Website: ulta-beauty
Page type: delivery-shipping
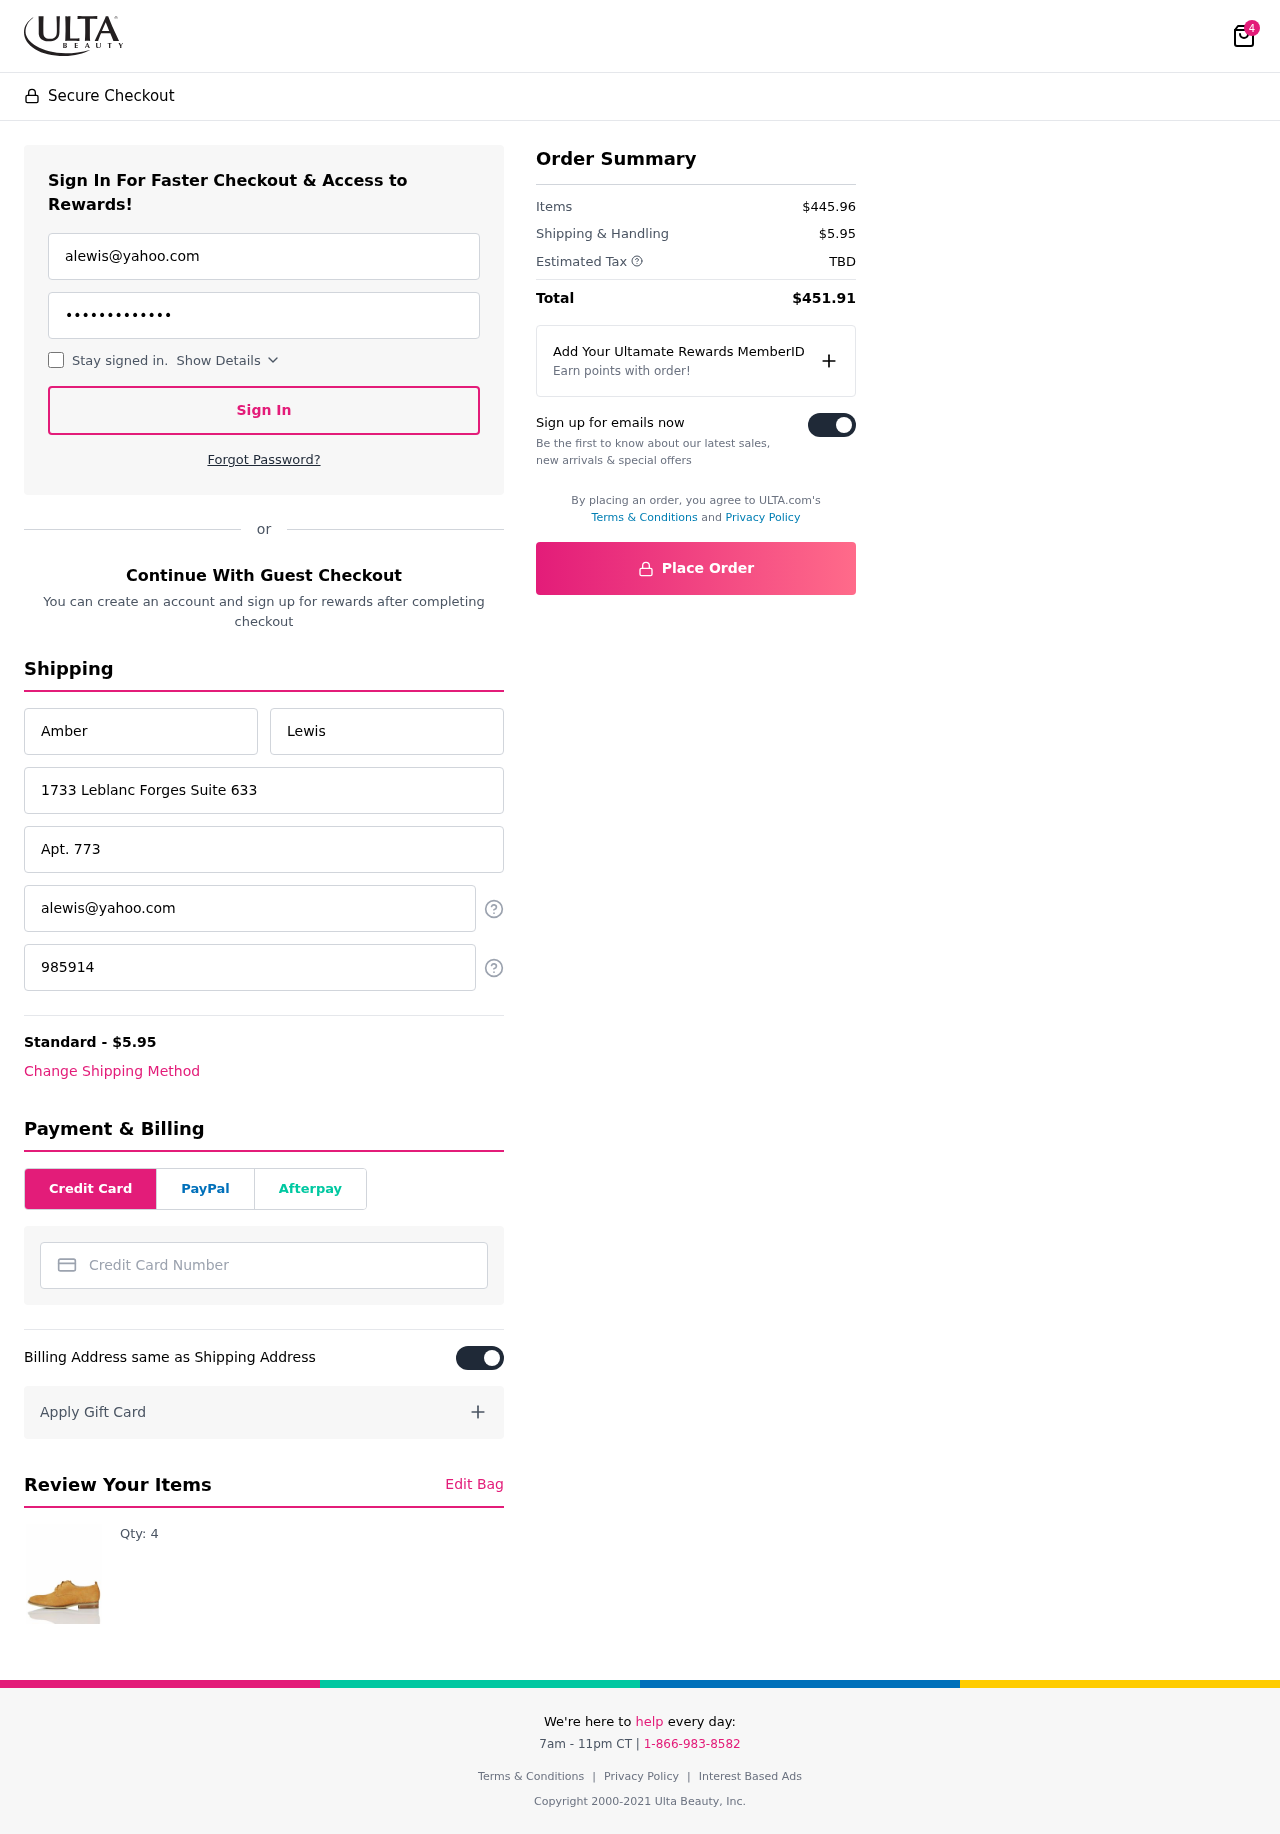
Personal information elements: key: PII_CARD_NUMBER
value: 4390 6367 7167 6666
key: PII_EMAIL
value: alewis@yahoo.com
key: PII_EMAIL2
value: alewis@yahoo.com
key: PII_FIRSTNAME
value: Amber
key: PII_LASTNAME
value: Lewis
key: PII_PHONE
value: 9859144027
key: PII_STREET
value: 1733 Leblanc Forges Suite 633
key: PII_STREET2
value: Apt. 773
Product elements: key: PRODUCT1_QUANTITY
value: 4
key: PRODUCT1
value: Qty: 4
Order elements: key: ORDER_NUM_ITEMS
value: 4
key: ORDER_SHIPPING_COST
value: $5.95
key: ORDER_SUBTOTAL
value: $445.96
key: ORDER_TAX
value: TBD
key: ORDER_TOTAL
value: $451.91